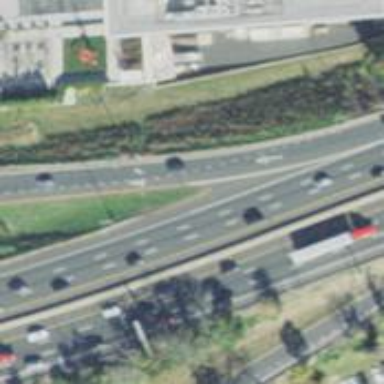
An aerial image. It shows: Motorway link.